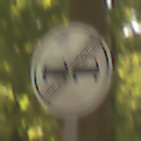
Verkehrszeichen: EndeUeberholverbot
Umgebung: Outdoor, Nature
Tageszeit: Midday
Wetter: PartlyCloudy
Licht: Natural
Jahreszeit: NotSpecified
Kontrast: LowContrast